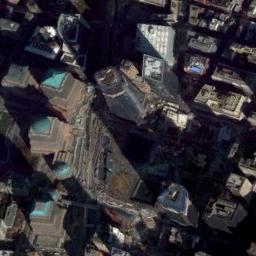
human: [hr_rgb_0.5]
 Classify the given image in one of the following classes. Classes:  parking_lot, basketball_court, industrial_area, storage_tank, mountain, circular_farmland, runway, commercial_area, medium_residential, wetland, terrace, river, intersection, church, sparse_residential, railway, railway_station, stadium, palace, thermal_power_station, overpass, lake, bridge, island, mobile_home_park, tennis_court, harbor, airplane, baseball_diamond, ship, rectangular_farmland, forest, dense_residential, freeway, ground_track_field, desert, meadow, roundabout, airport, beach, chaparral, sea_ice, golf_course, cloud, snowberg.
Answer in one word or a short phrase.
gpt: commercial_area